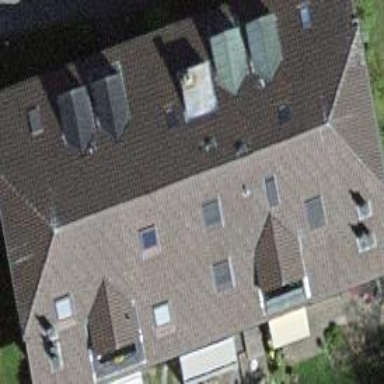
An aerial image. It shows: Residential building with half-hipped roof shape.